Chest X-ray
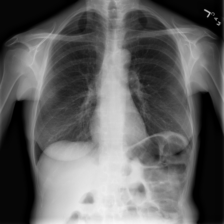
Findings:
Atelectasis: negative
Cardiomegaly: negative
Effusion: negative
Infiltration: negative
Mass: negative
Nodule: negative
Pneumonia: negative
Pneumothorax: negative
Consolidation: negative
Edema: negative
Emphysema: negative
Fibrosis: negative
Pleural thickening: negative
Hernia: negative